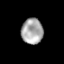
Tissue: lung
Cell type: T cells
Senescence score: 0.2385
Nuclear area (px): 547
Mean DAPI intensity: 166.333